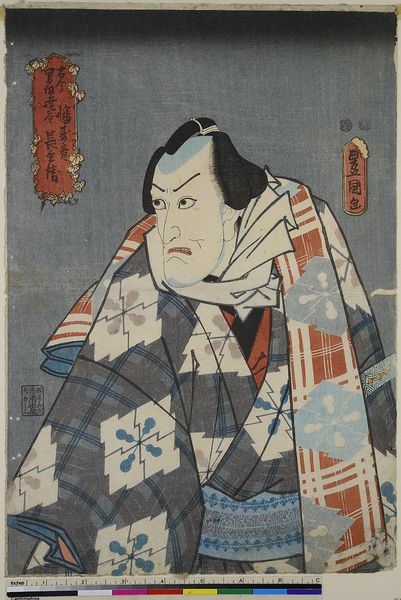
Titel: Der Schauspieler Nakamura Ebizo V als Banzui Chobei aus dem Stück Kokin otoko date zukushi
Künstler: Utagawa Kunisada
Standort: Hamburg
Institution: Museum für Kunst und Gewerbe Hamburg
Schlagwörter: theater, holzschnitt, japan, van gogh, druckgraphik, druckgrafik, china, zeit, schauspieler, farbholzschnitt, schauspielerin, samurai, kabuki, edo, reproduktionen, druckerzeugnisse, theateraufführung, ukiyo, farbschnitt